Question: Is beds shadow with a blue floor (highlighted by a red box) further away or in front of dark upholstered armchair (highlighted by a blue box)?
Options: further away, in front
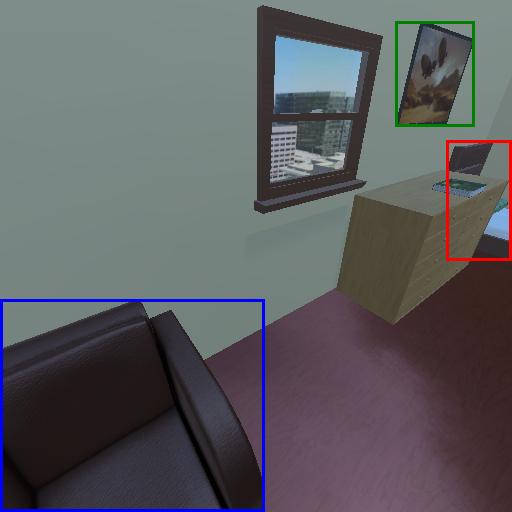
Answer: further away